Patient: sex M, age 68
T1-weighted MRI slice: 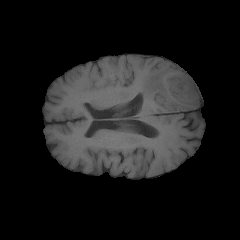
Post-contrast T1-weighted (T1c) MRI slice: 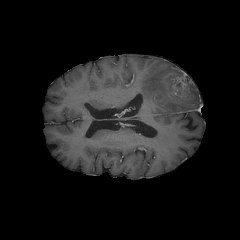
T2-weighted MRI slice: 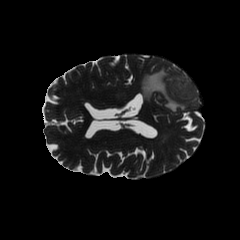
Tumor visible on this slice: yes
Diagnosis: Glioblastoma, IDH-wildtype
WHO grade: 4